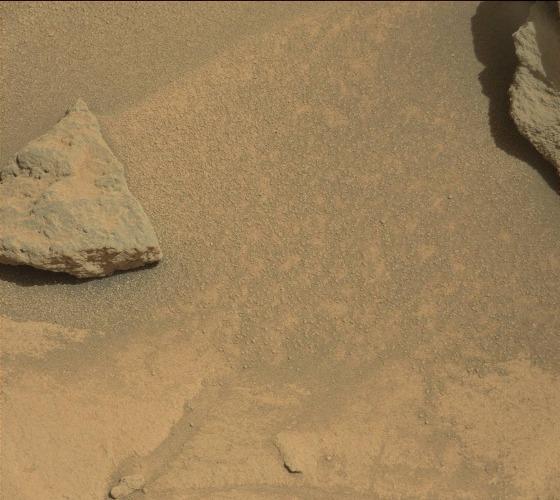
Terrain classes present: Bedrock, Gravel / Sand / Soil, Rock, Shadow